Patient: sex M, age 43
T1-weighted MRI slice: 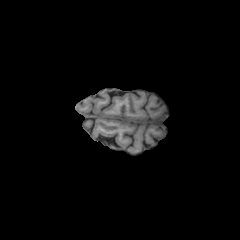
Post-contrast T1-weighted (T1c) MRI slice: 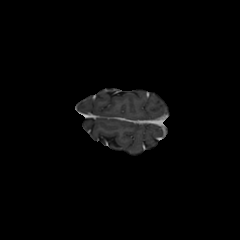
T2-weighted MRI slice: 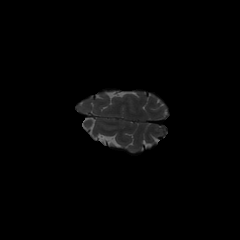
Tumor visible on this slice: no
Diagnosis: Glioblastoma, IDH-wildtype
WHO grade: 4